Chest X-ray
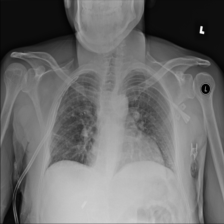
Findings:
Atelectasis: negative
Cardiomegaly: negative
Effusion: negative
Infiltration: negative
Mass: negative
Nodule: negative
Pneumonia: negative
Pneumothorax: negative
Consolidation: negative
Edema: negative
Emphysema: negative
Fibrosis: negative
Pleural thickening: negative
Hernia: negative